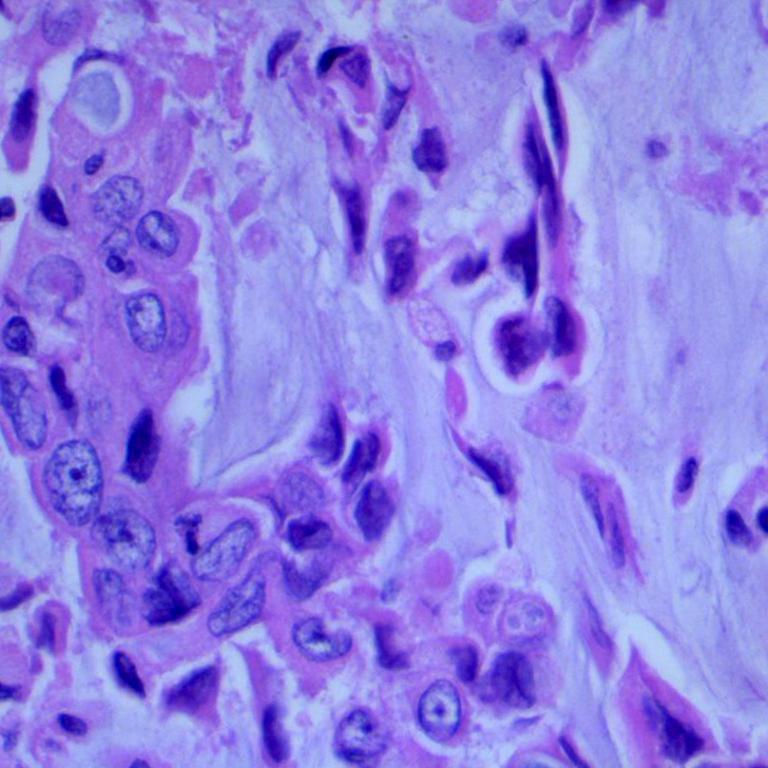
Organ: lung
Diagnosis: adenocarcinomas